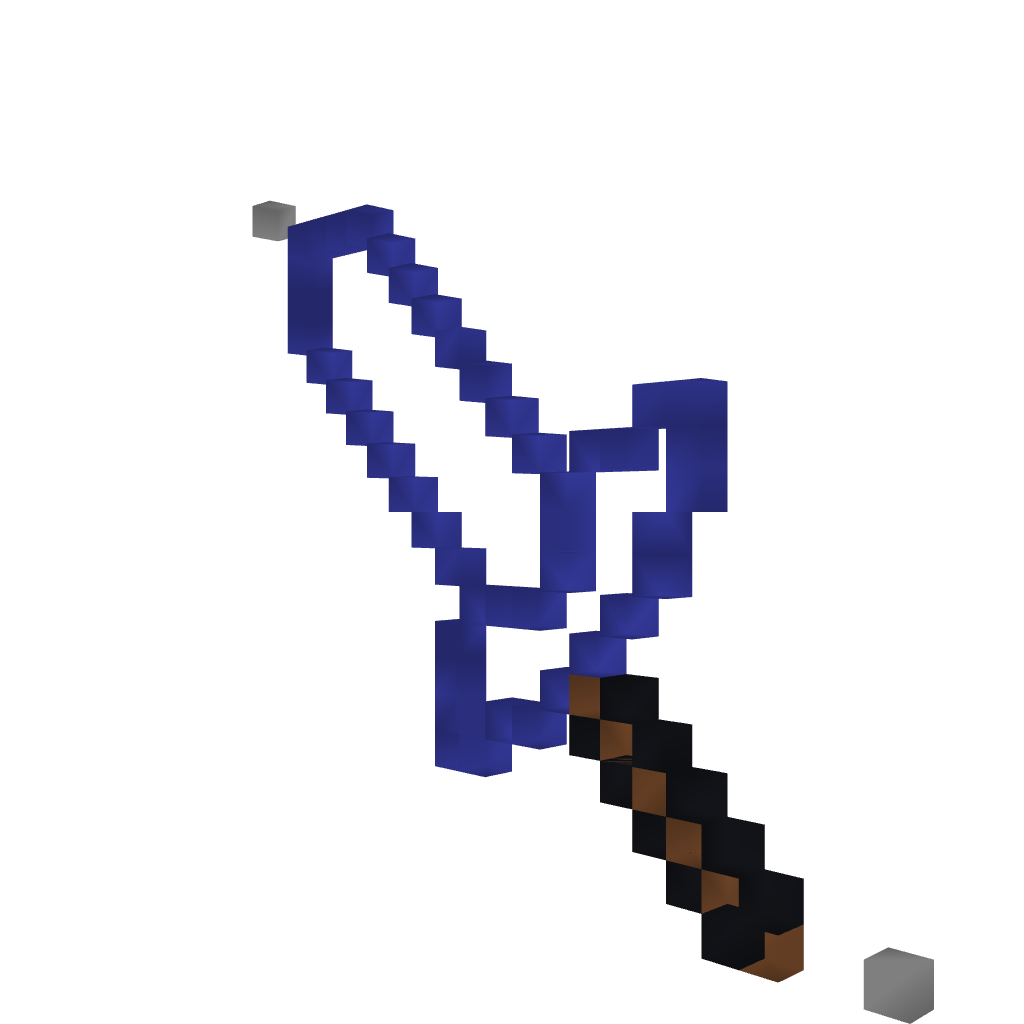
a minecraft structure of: Dark Sword - By Cybersneeze